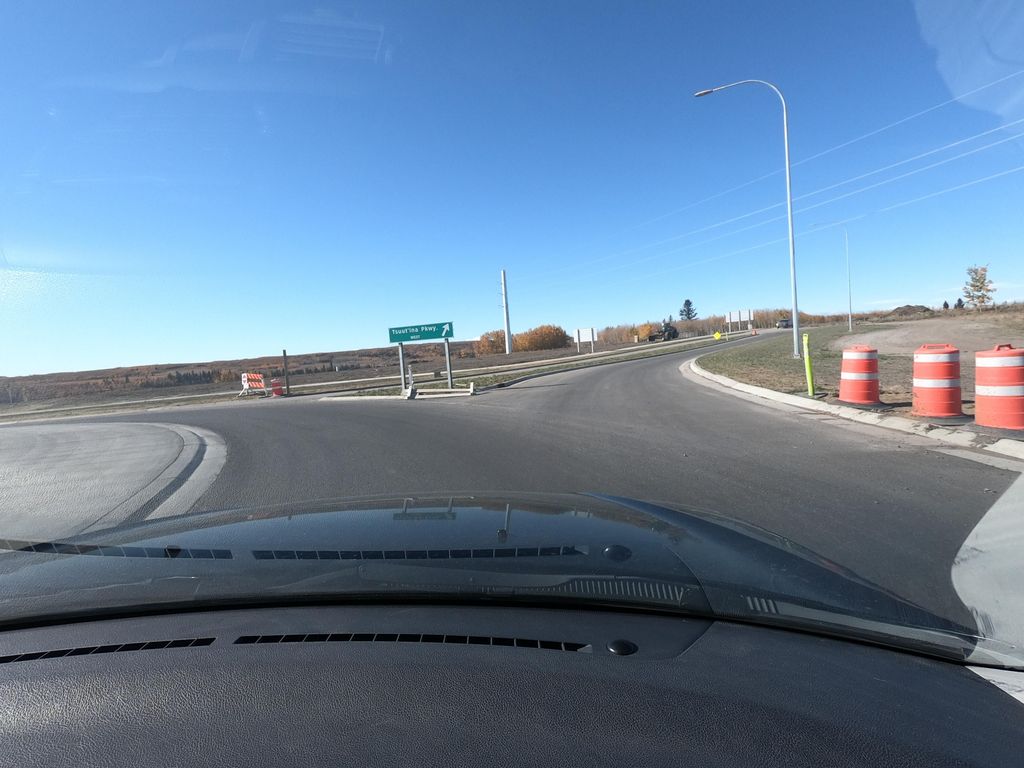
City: calgary